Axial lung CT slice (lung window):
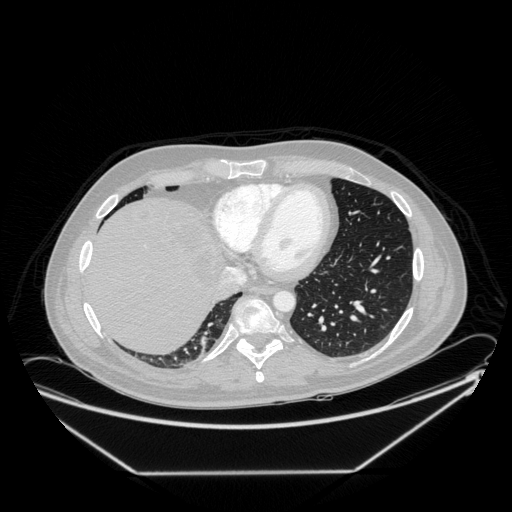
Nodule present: no